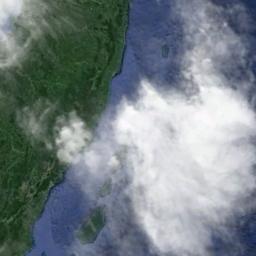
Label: cloud